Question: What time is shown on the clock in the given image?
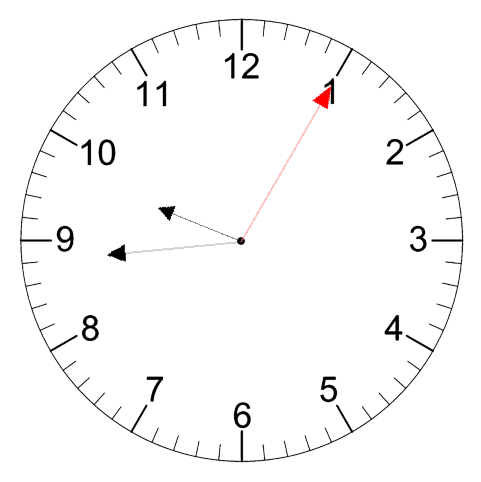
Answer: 09:44:05